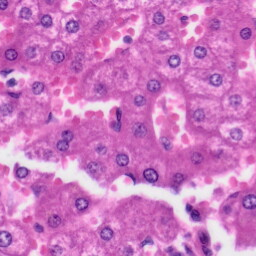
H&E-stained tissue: Liver